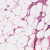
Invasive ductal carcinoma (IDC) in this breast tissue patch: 0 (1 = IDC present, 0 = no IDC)